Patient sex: M
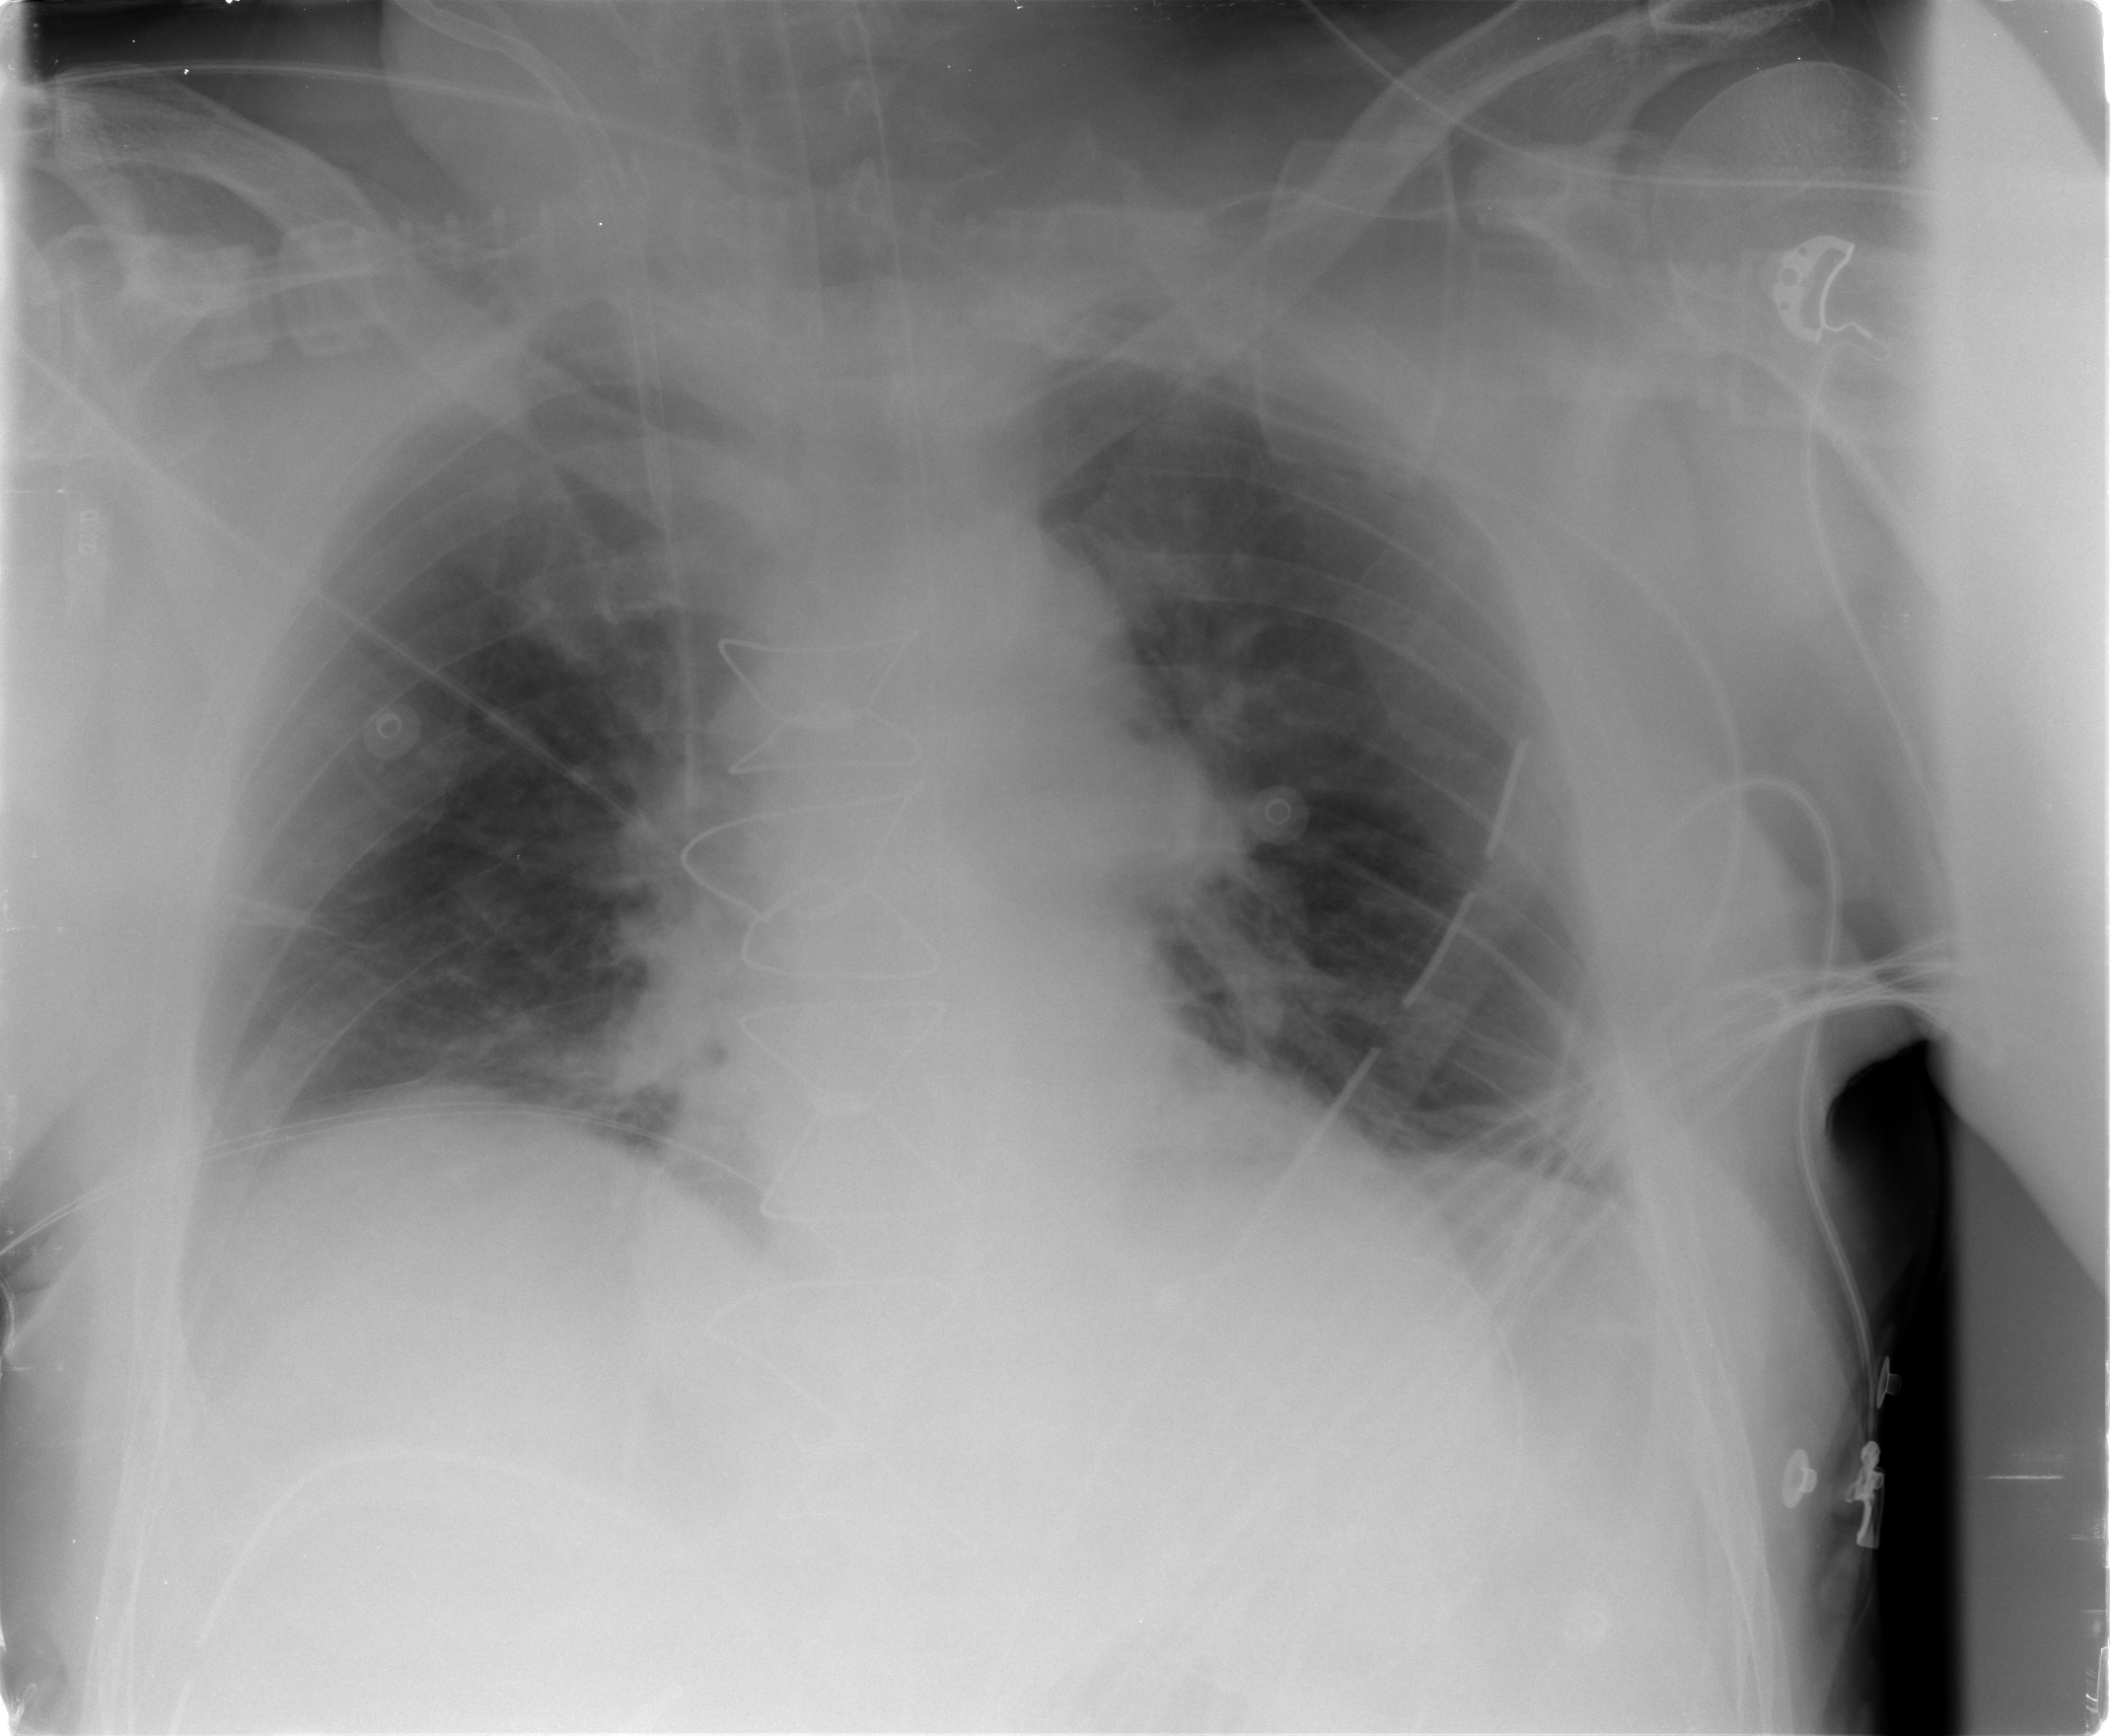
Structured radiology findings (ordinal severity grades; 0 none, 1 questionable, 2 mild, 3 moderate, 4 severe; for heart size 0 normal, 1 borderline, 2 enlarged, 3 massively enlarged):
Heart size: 0
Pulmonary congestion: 2
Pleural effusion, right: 2
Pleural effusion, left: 1
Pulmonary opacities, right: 0
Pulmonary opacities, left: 0
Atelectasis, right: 2
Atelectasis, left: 2